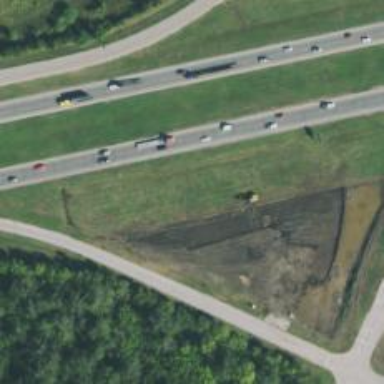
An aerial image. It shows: Secondary road with frontage road.